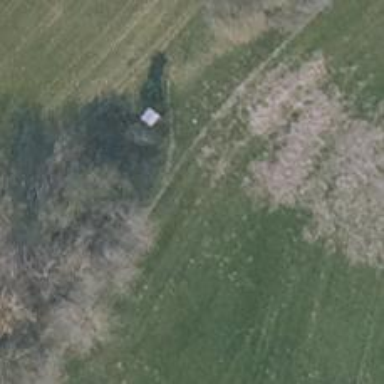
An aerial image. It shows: Hunting stand.